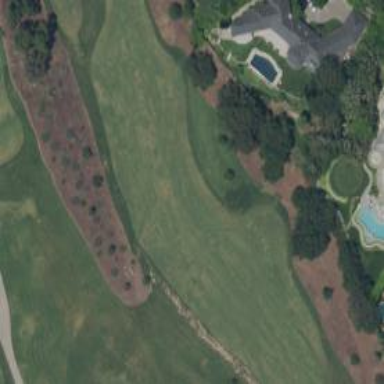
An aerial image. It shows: View of golf hole.